Question: Let's say I have this table:
'''
name varchar(255),
quantity integer,
value float
'''
When I used this code:
'''
select left(name, 99), quantity, value from table;
'''
But I've got all the 255 spaces (by space I mean width length, not the real space chars) on the first column of the 'dbgrid' and the other two fields where away unless I used the scroll bar and my objective was to make scroll bars not necessary.

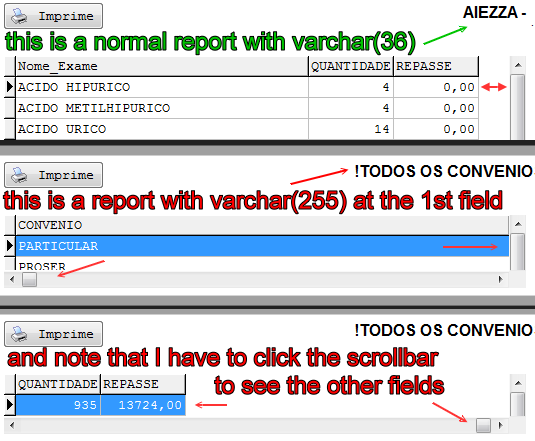
Answer: Since you've said you can't do it on the 'TField' level or in your Delphi code, you can use 'Trim()' or 'Left()', depending on the database you're using, on the column to remove the blank spaces you don't want to display:
For instance, in many SQL dialects you could use something like:
'''
SELECT Col1, Col2, Trim(Col3) as Col3 FROM yourtable
WHERE somecondition
'''
Some allow this instead:
'''
SELECT Col1, Col2, Left(Col3, MaxCharWidthAllowed) as Col3 FROM yourtable
WHERE somecondition
'''
or
'''
SELECT Col1, Col2, Substring(Col3, 1, MaxCharWidth) as Col3 FROM yourtable
'''
As a quick test (I don't have FB, but have SQL Server 2008, so I used it), I created the following test data in SQL Server Management Studio:

I then created a new D2007 VCL Forms application, and performed the following steps:
- 'TADOConnection''ADOConnection1'- 'TADOQuery''ADOQuery1''ADOQuery2''Connection''ADOConnection1'- 'TDataSource''DataSource1''DataSource2''DataSet''ADOQuery1''ADOQuery2'- 'TDBGrid''DBGrid1''DBGrid2''DataSource''DataSource1''DataSource2'- 'SELECT * FROM test''ADOQuery1'- 'SELECT Substring(itemname, 1, 30) as itemname, quantity, value FROM test''SQL''ADOQuery2''30'- 'ADOConnection1.Connected''True''TADOQuery.Active''True'
The above produced this output (at design time, without ever compiling or running the application), with the top grid being 'DBGrid1':

As you can see, in 'DBGrid2', which is connected to 'ADOQuery2' with the 'Substring' in the SQL, the first column is correctly sized to 30 characters width.